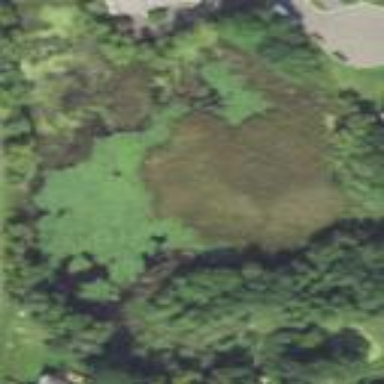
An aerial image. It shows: Marshy wetland area.